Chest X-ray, AP view. Patient: 59 years old, sex M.
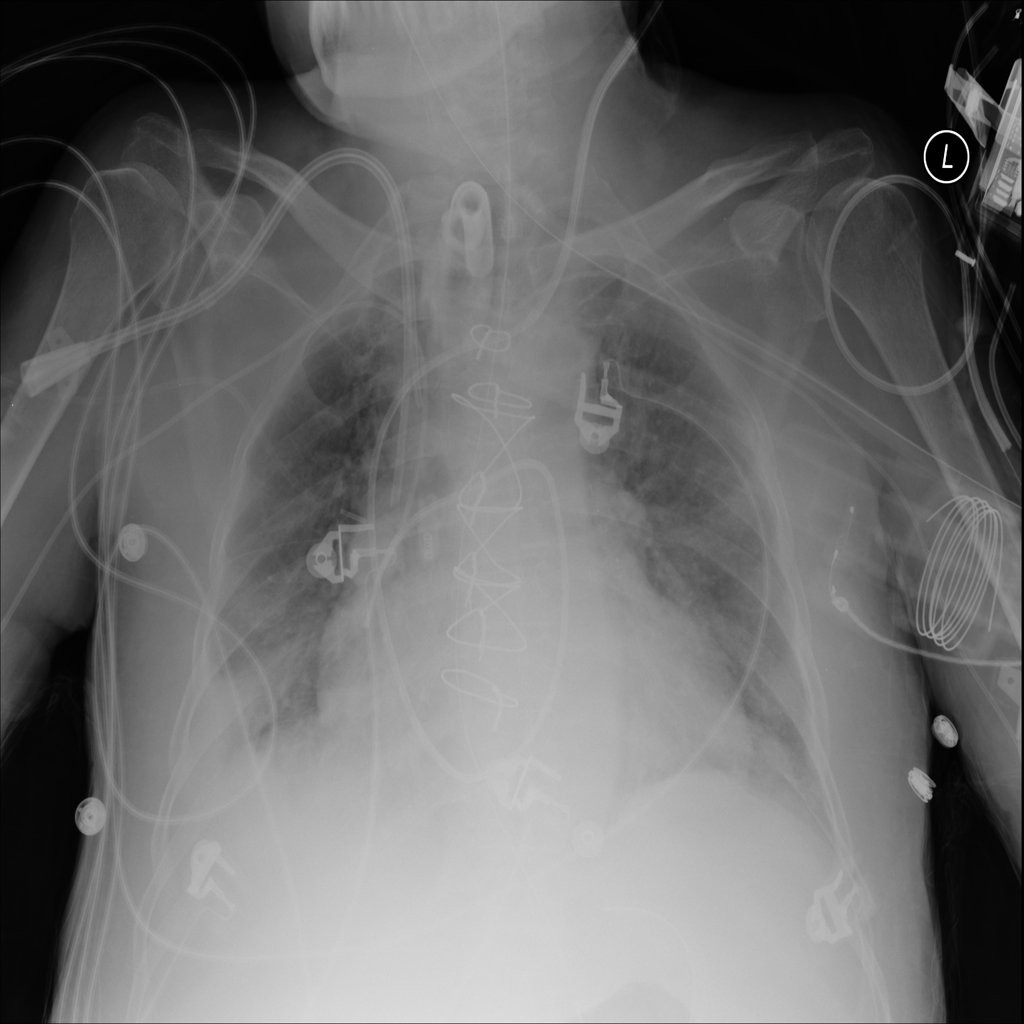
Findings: Effusion